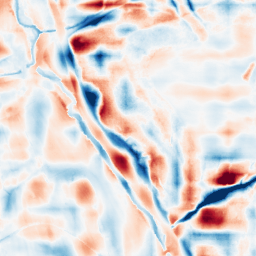
Category: wavelet
Decomposition family: wavelet_reverse_biorthogonal
Decomposition parameters: wavelet: rbio5.5
level: 5
Upsampling method: bspline
Upsampling parameters: scale: 2
Upsampling scale: 2